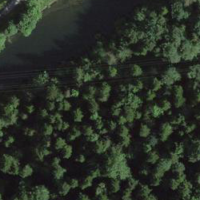
EUNIS habitat code: 52
Species observed at this site:
Rosa pendulina